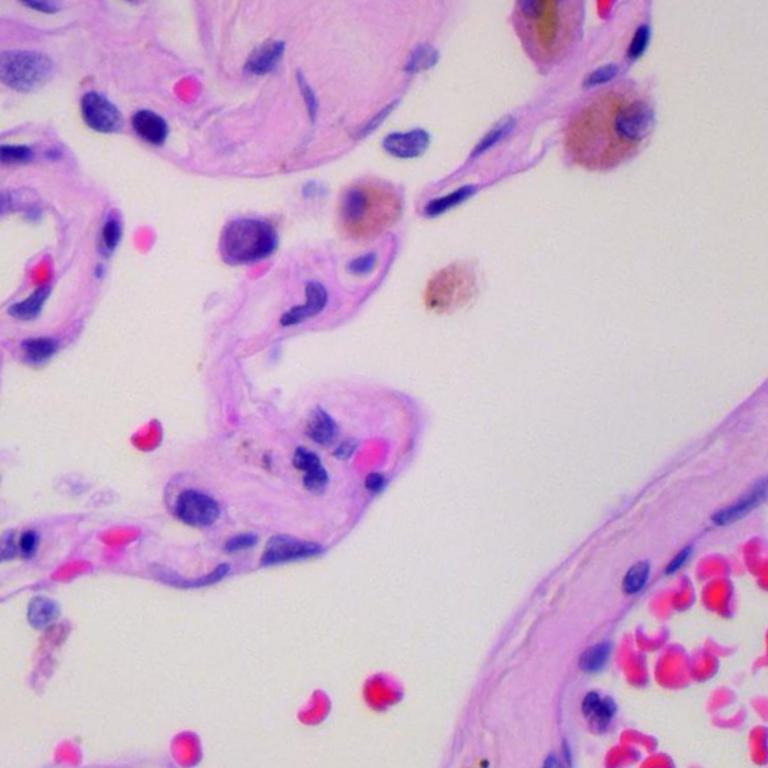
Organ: lung
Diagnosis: benign